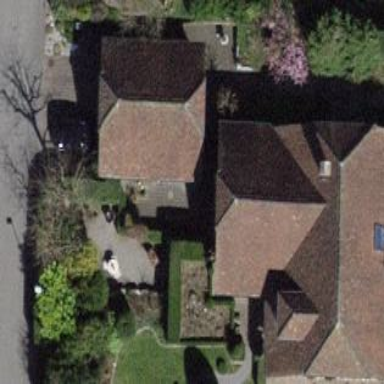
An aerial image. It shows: Residential building.